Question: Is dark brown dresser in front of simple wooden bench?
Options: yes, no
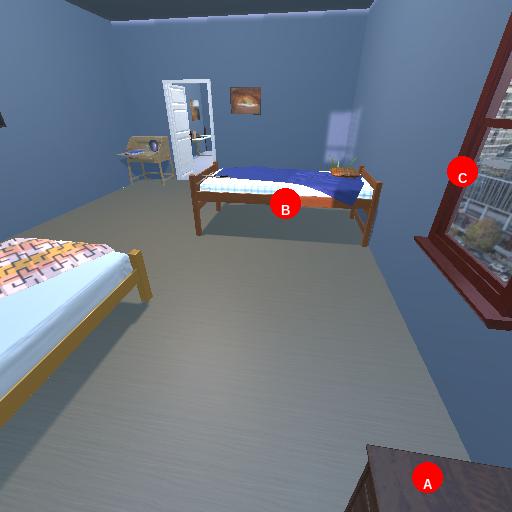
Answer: yes